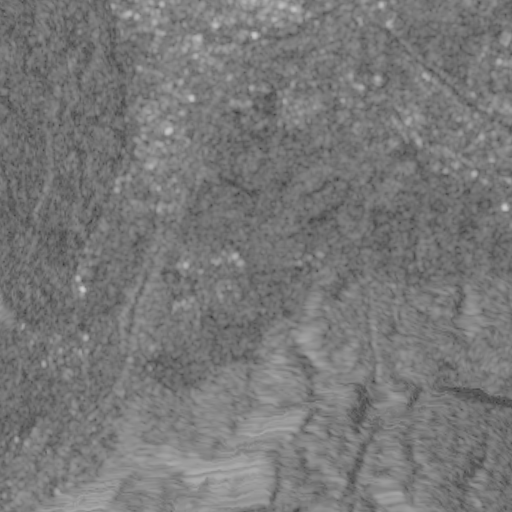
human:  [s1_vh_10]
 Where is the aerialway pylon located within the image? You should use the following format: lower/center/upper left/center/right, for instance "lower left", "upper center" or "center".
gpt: The aerialway pylon is located in the upper left of the image.
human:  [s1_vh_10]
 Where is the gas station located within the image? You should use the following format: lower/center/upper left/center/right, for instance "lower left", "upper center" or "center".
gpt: The gas station is located in the upper center of the image.
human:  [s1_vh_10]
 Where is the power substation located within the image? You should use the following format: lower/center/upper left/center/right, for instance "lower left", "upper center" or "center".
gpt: The power substation is located in the lower left of the image.
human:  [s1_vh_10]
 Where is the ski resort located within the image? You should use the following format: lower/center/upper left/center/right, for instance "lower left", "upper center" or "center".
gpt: The ski resort is located in the upper left of the image.
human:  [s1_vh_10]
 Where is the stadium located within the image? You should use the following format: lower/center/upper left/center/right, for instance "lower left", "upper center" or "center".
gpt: The stadium is located in the upper center of the image.
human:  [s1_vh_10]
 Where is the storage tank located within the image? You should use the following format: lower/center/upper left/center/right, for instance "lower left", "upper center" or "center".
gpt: The storage tank is located in the upper center of the image.
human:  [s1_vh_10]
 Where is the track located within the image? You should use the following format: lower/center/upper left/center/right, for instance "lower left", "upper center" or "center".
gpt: The track is located in the upper left of the image.
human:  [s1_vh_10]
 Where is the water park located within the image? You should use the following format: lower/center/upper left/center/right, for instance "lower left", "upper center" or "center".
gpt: The water park is located in the upper center of the image.
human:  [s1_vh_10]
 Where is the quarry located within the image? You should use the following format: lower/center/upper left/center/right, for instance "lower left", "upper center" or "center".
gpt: There is no quarry in the image.

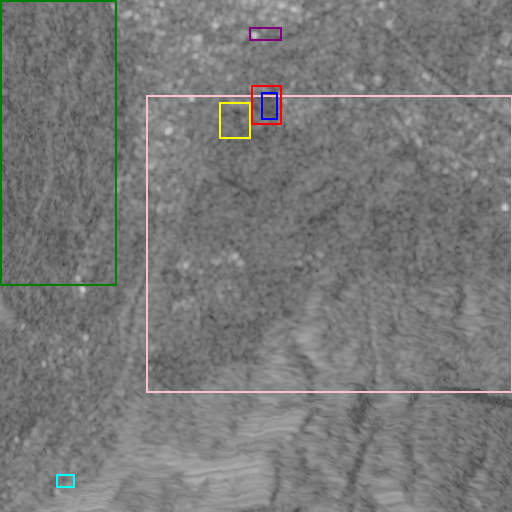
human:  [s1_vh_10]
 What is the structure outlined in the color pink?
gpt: The structure outlined in pink is a crop field.
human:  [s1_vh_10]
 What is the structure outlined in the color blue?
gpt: The structure outlined in blue is a park.
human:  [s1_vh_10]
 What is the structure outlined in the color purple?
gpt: The structure outlined in purple is a parking lot.
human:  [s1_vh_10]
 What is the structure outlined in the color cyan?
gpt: The structure outlined in cyan is a power substation.
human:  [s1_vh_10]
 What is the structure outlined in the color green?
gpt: The structure outlined in green is a ski resort.
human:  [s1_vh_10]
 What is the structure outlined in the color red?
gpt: The structure outlined in red is a stadium.
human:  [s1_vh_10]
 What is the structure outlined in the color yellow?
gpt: The structure outlined in yellow is a water park.
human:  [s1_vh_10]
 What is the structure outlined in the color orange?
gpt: There is no orange outline.